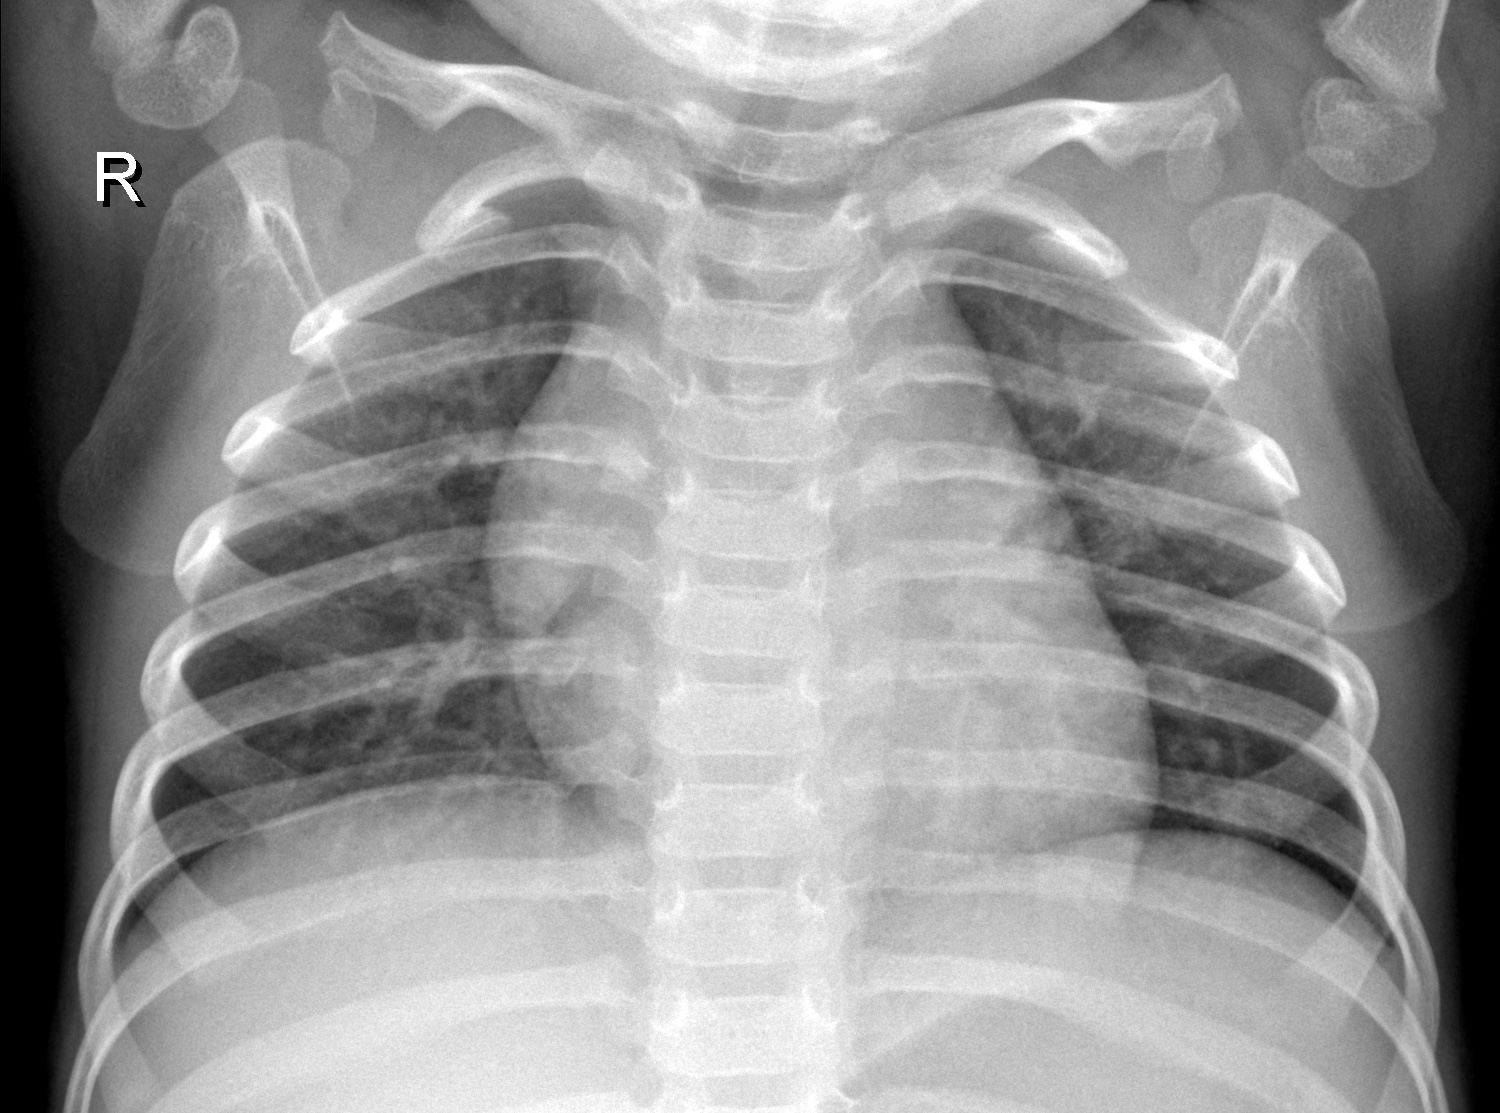
Diagnosis: NORMAL